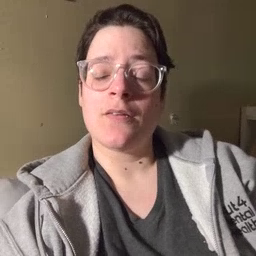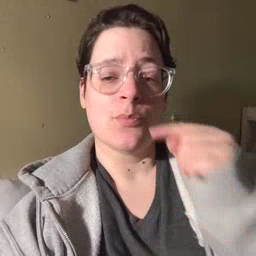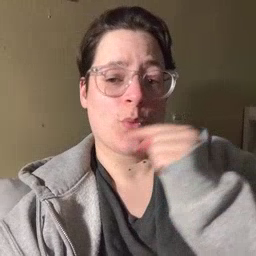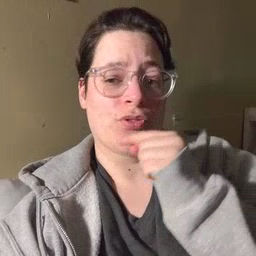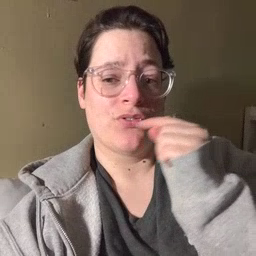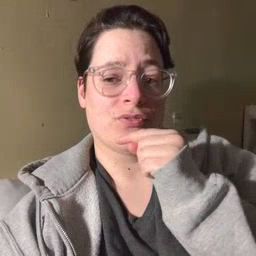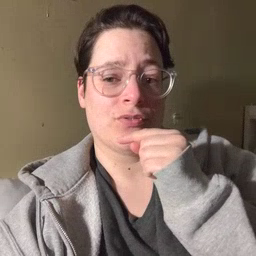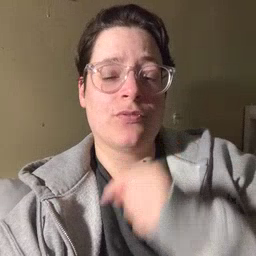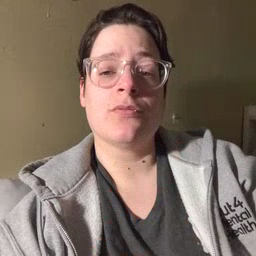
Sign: toothbrush